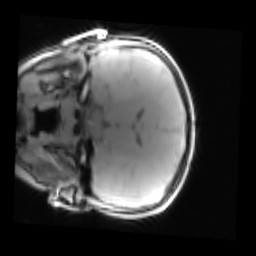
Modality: PDw
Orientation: coronal
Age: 12
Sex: female
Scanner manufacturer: siemens
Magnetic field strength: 3 T
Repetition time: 0.25 s
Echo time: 0.00103 s